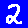
Digit: 2